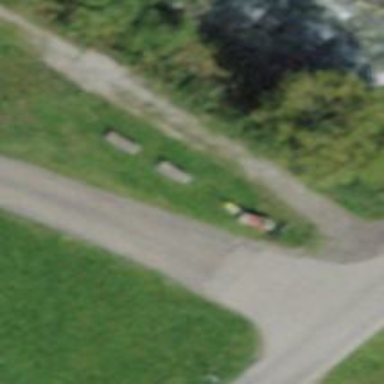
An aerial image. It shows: Emergency access point on the road.